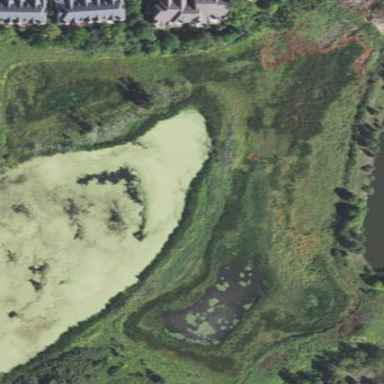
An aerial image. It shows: Marshy wetland area.